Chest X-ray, PA view. Patient: 58 years old, sex F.
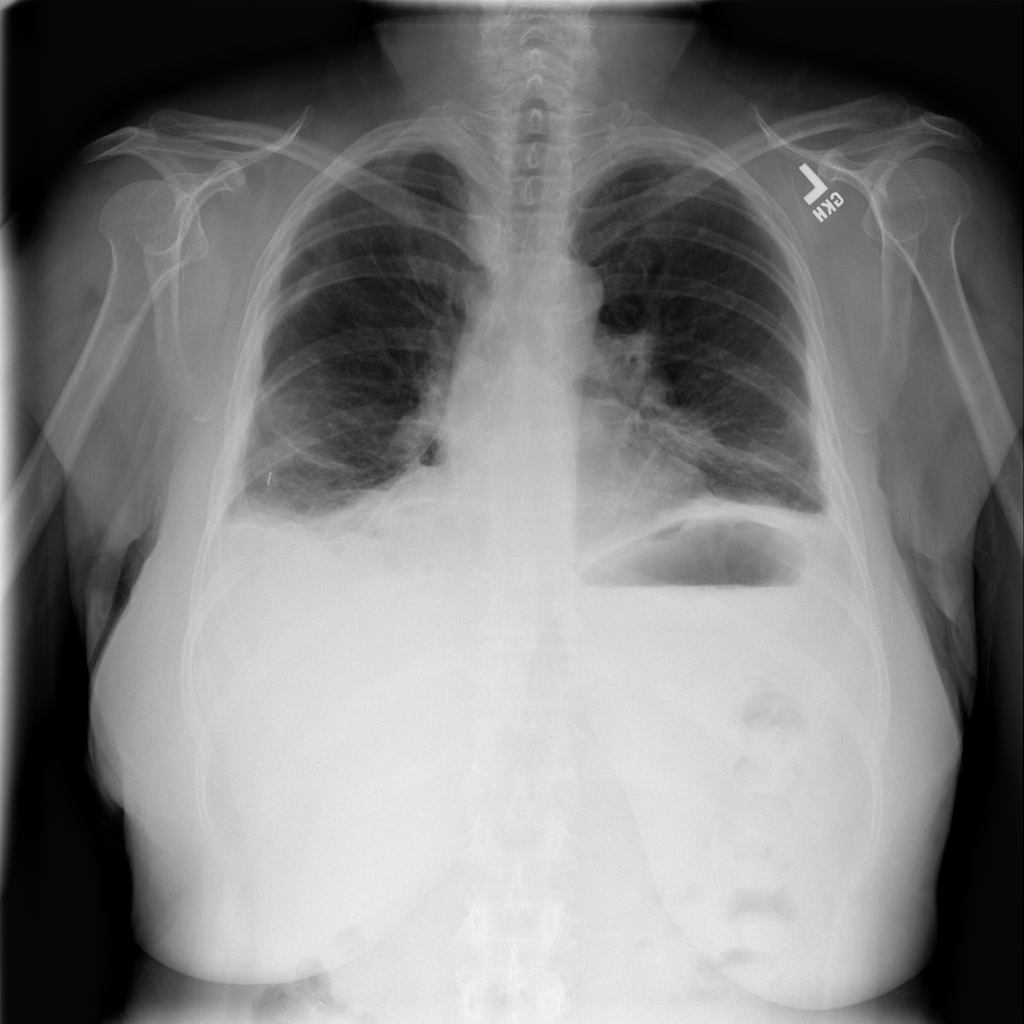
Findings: Effusion